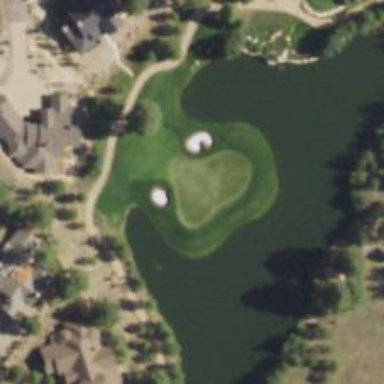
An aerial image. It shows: View of golf hole.